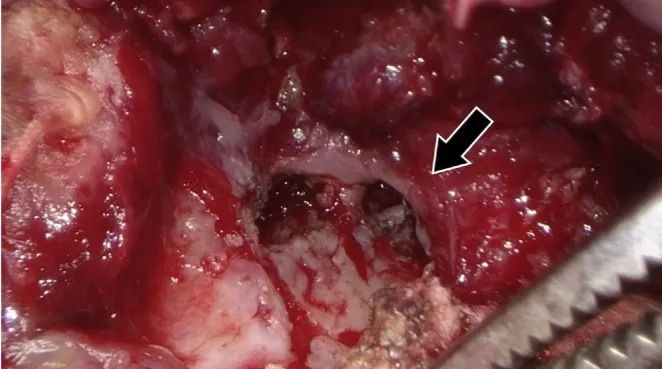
A pleural fistula was found during surgery (arrow).
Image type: medical_photograph (other_medical_photograph)